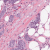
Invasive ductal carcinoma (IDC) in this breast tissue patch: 1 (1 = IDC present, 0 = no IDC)